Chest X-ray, AP view. Patient: 37 years old, sex M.
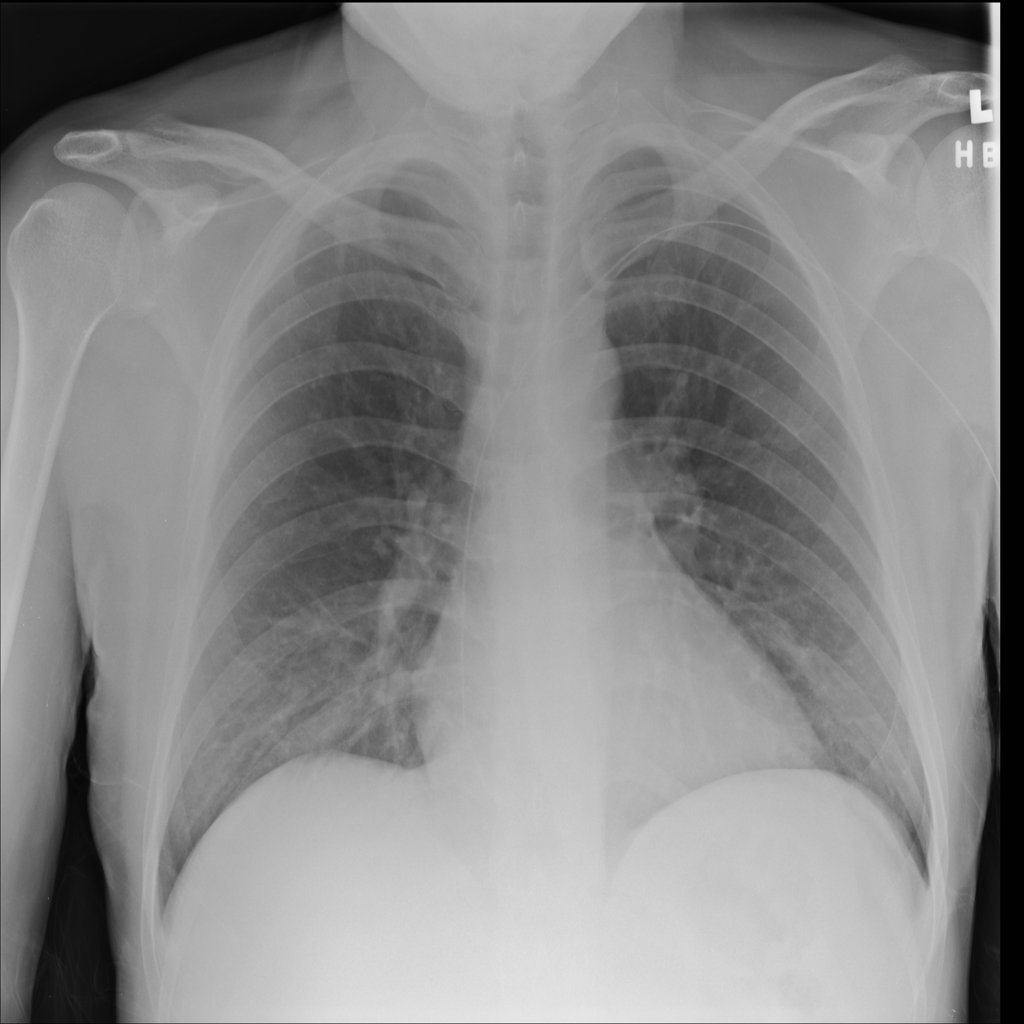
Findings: No Finding